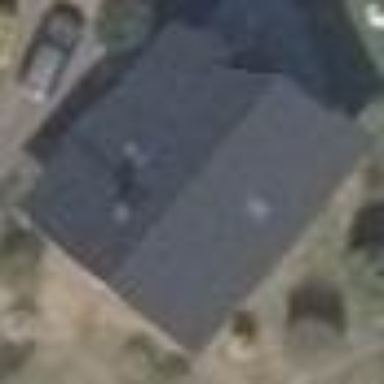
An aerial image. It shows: Gabled roof house.